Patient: sex F, age 65
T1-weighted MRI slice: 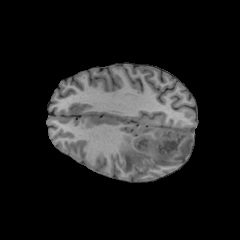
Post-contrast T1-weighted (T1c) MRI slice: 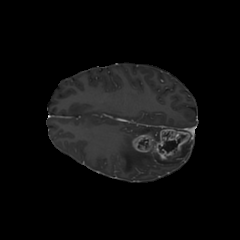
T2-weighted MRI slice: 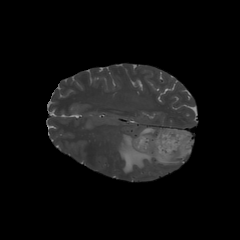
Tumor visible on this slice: yes
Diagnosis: Glioblastoma, IDH-wildtype
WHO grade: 4